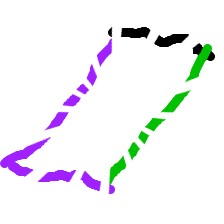
Shape: parallelogram